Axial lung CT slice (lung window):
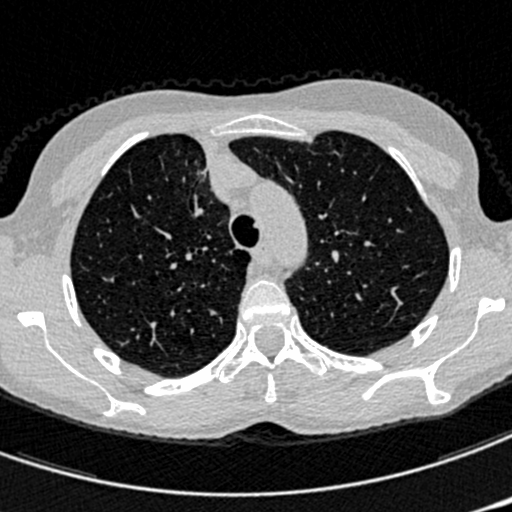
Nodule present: no